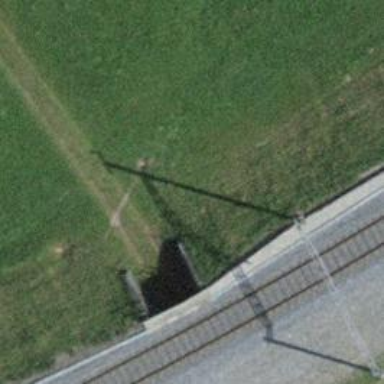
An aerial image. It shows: Track road passing through tunnel with grade 3 track surface.